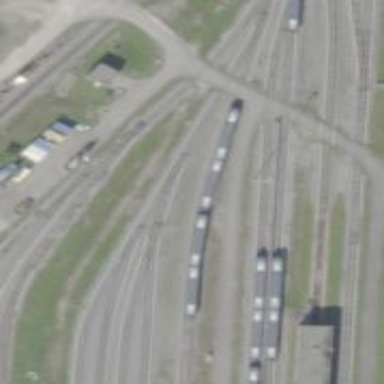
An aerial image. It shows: Electrified rail service yard.